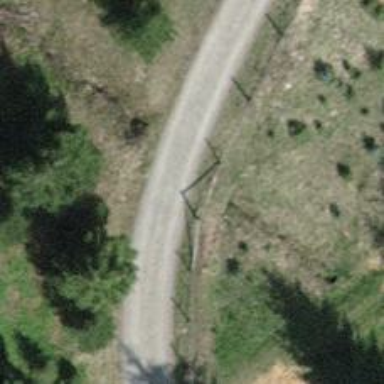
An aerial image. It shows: Culvert tunnel.